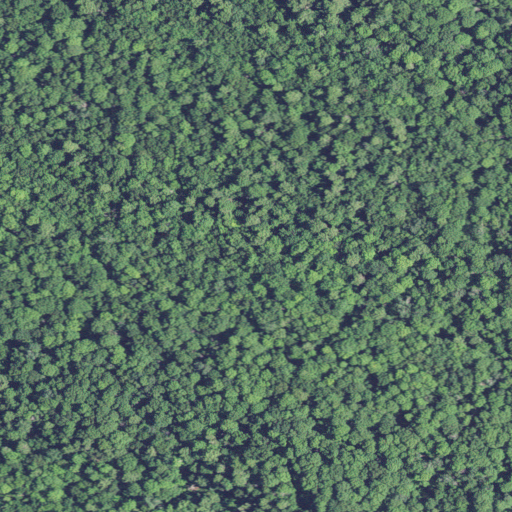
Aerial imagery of island in Michigan named Wood Island containing mixed forest and deciduous forest